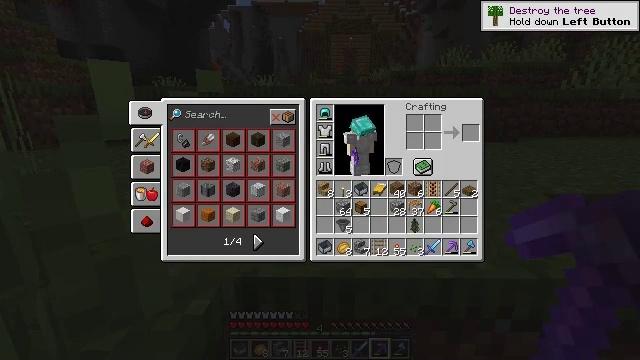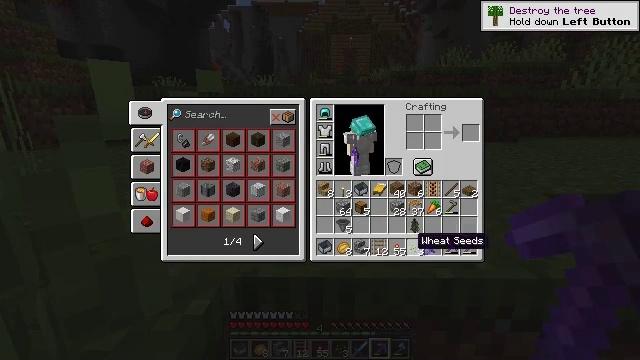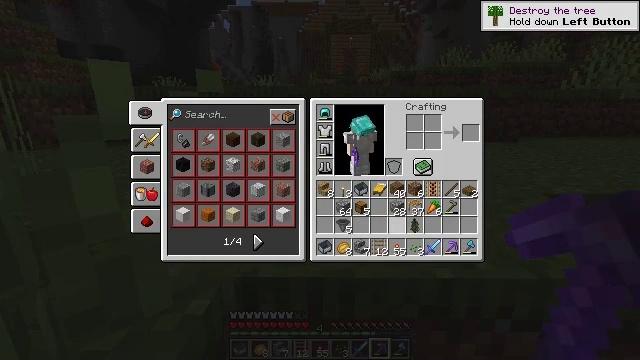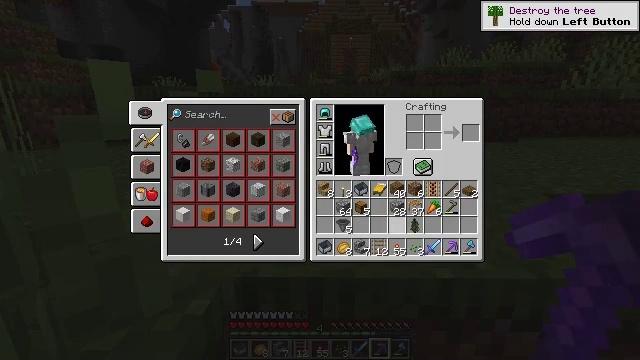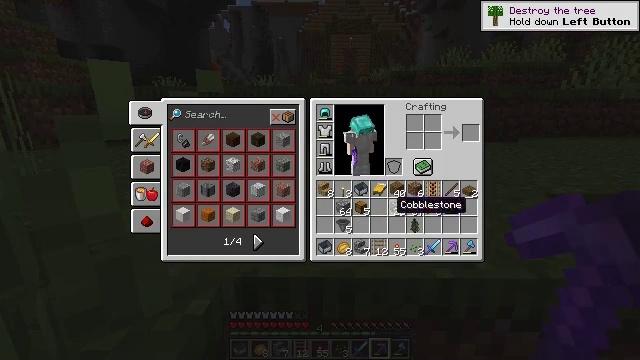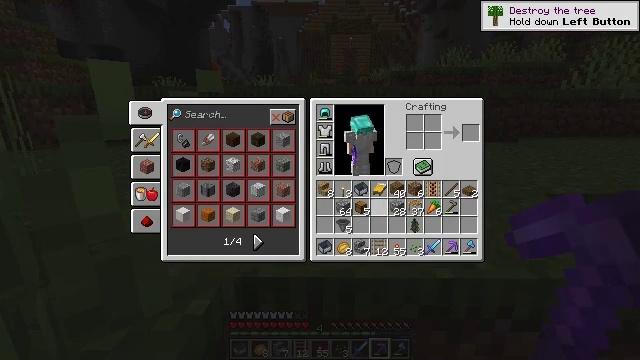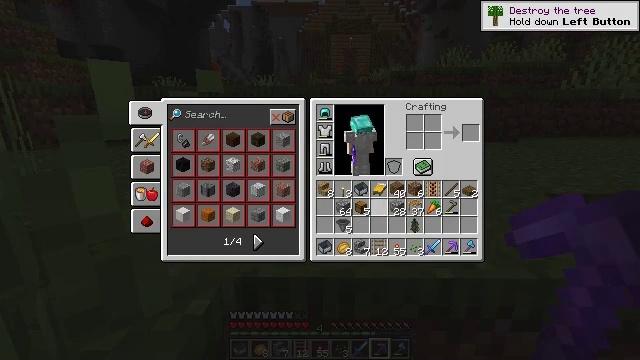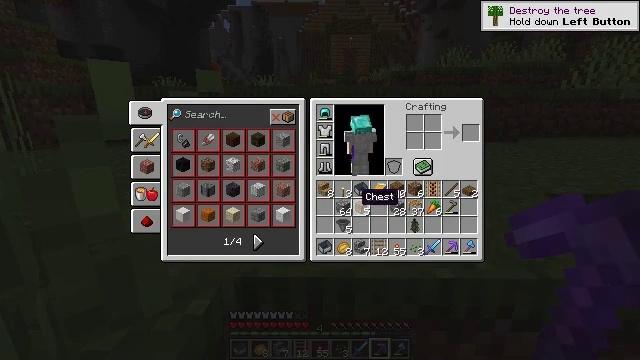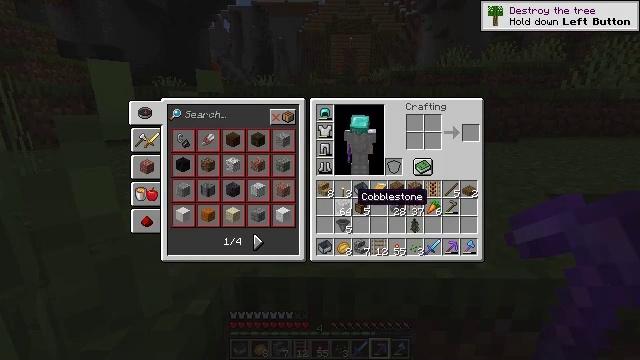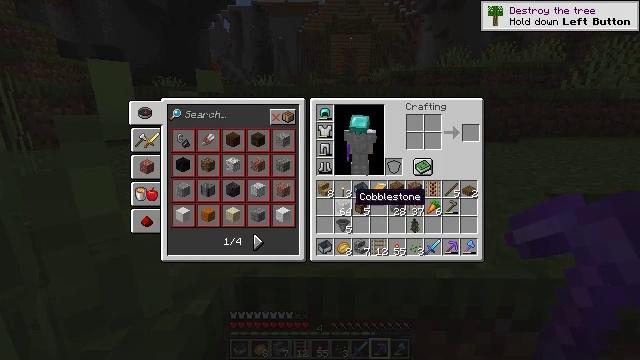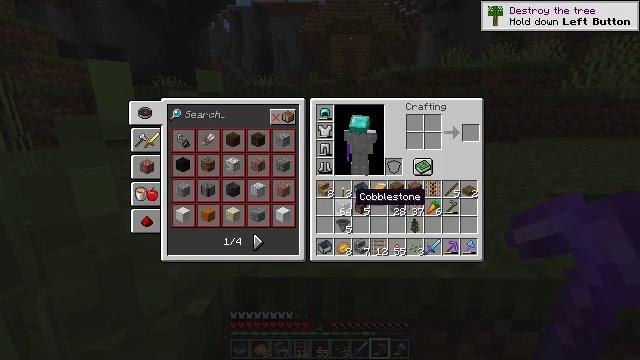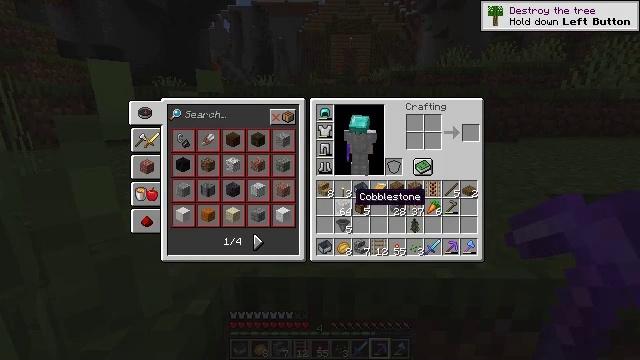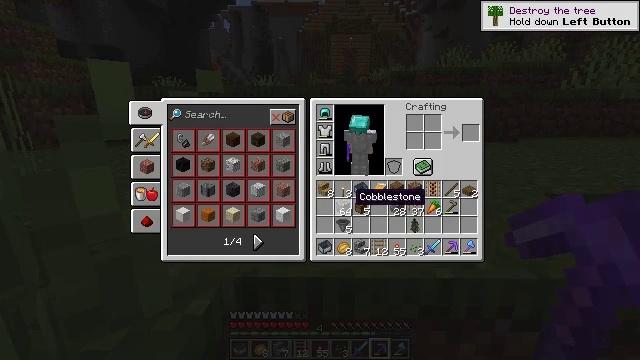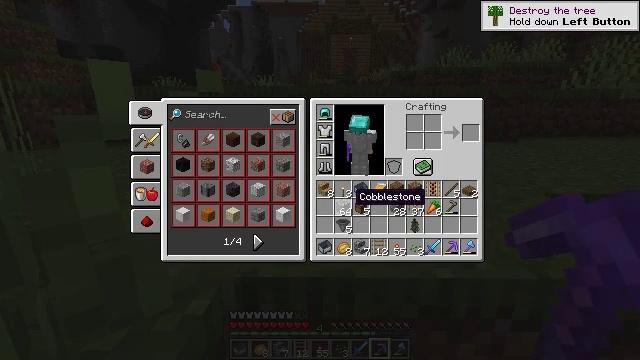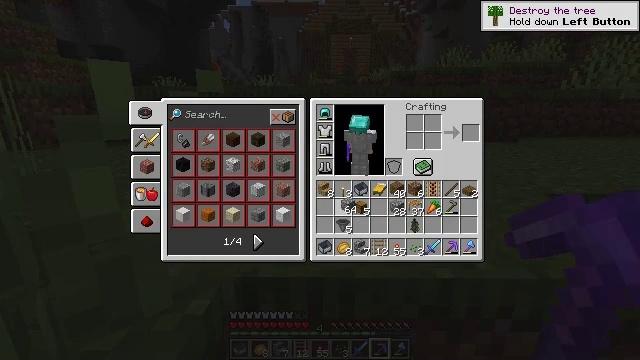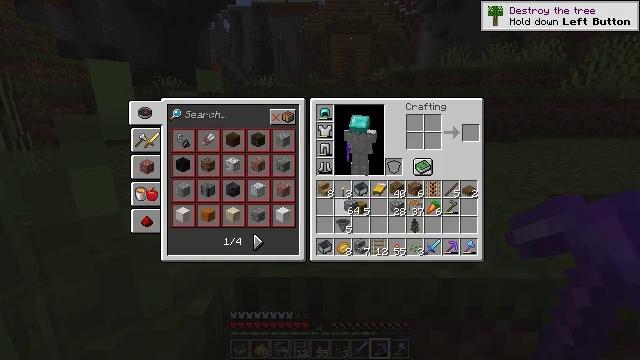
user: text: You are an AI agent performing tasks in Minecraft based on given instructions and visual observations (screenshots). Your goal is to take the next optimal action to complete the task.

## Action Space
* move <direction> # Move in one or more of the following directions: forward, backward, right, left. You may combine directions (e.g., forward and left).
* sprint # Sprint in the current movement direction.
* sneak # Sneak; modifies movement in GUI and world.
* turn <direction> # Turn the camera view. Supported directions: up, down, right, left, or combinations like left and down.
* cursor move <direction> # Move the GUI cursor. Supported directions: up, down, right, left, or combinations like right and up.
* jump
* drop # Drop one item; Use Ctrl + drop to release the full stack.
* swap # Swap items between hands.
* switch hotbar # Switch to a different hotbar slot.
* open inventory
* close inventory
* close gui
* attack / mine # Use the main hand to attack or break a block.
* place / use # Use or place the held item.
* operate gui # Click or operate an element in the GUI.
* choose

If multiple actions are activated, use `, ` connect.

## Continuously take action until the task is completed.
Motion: motion action
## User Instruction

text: Remove the oak trapdoor from its place.
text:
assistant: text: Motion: turn up
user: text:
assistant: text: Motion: turn up
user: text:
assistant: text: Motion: turn up
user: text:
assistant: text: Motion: turn left and up
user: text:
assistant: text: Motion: no_op
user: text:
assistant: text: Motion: turn left
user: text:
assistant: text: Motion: turn left
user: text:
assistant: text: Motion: no_op
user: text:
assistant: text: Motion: no_op
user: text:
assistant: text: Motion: no_op
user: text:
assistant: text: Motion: no_op
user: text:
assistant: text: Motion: no_op
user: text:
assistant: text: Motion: no_op
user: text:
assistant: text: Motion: attack / mine
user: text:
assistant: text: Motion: attack / mine
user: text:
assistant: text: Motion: turn right and down
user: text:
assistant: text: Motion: turn right and down
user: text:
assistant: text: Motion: no_op
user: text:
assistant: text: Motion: no_op
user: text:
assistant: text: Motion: no_op
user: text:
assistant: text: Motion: no_op
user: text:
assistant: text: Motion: no_op
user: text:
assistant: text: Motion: no_op
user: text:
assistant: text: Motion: no_op
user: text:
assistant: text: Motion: no_op
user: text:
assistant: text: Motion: no_op
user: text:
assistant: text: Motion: no_op
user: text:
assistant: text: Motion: attack / mine
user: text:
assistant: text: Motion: attack / mine
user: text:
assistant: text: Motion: attack / mine